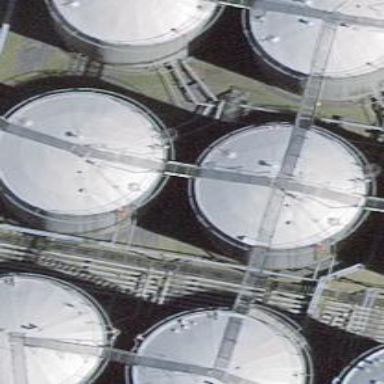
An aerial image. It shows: Industrial building with storage tank.